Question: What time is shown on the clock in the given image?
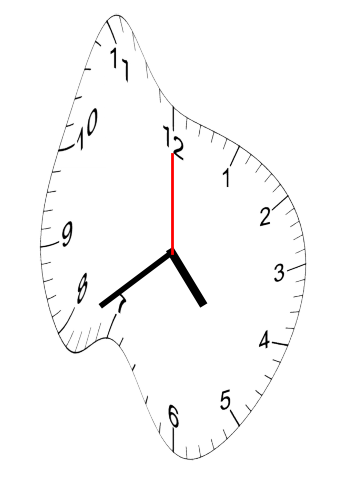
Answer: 04:39:00